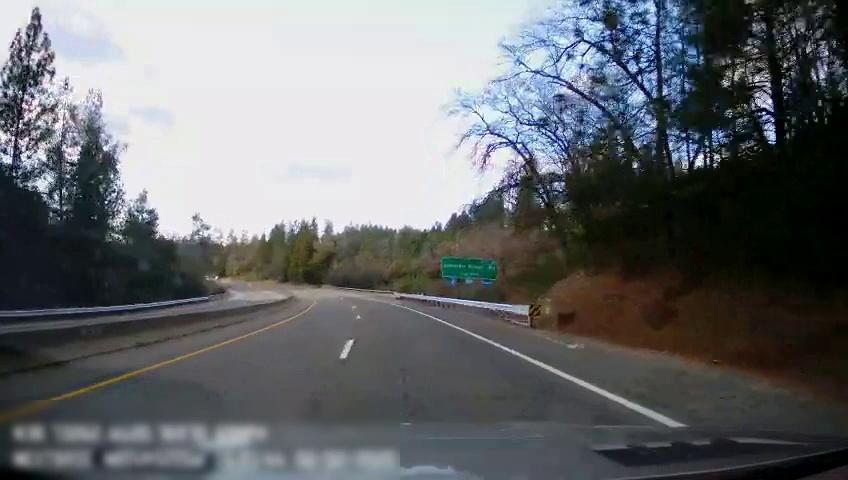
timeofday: Day
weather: Sunny
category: Drivable Space
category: Drivable Space
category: Lanes | Opposite Lane
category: Lanes | Alternate Lane
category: Lanes | Current Lane
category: Lanes | Alternate Lane
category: Traffic | Signs